Question: I need to get all selector that match the condition so I can iterate thru it later on. My code does not return any values. Probably syntax is wrong so I would appreciate if you help me (haven't written lots in js).
Here is the html

'''
function restore_hp(){
var percent_restore = document.querySelectorAll("table.table.table-condensed.table-top-spacing > tr > td[2]");
percent_restore.forEach((td)=>{
console.log(td.innerText)
});
}
'''
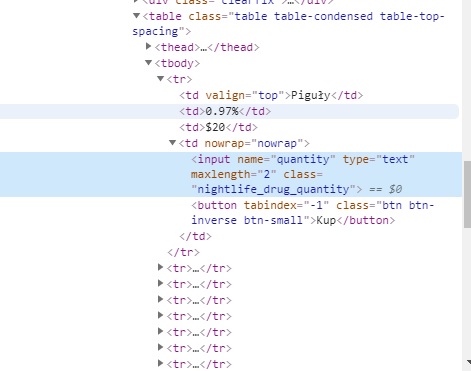
Answer: What you want is something called ':nth-child' pseudo selector. Learn more from the below link-
<URL>
SO your function may be like-
'''
function restore_hp(){
var percent_restore = document.querySelectorAll("table.table.table-condensed.table-top-spacing tr td:nth-child(2)");
percent_restore.forEach((td)=>{
console.log(td.innerText)
});
}
'''
Codepen: <URL>